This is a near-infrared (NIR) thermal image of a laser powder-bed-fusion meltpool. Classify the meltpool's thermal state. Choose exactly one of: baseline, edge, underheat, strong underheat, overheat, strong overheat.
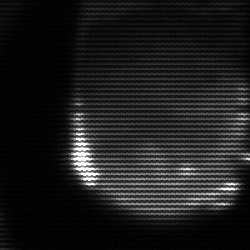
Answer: edge